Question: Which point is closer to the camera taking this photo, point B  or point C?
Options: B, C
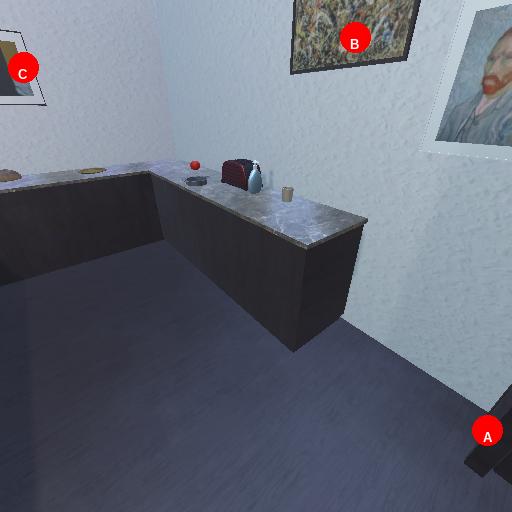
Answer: B